Question: Inside a list, I have an item : shop.
Shop have the same id, but different group_id.
The primary key is shop_id, group_id
The first time I display the list, I want to group those 2 ( As it is the same shop)
In the next screen.
So, my query is :
'''
SELECT * FROM TABLE_SHOP GROUP BY ID
'''
But then, When I process it, I need to separate the shops with field "done" = 0/1
if done = 1, I will disable the element.
I tried to add a clause :
'''
SELECT * FROM TABLE_SHOP GROUP BY ID HAVING DONE =0
'''
But then, when one is done, the shop doesn't appear anymore in the list. ( instead of showing one disabled, and one enabled)
Any idea of what is failing in the list?
EDIT :

I changed fields name to match picture.
In this case, I want to display the list.
The first time I display it ( all done fields in 0), I want the shop 25975 ( 2 records ) appears just once ( that's why I used GROUP BY)
Then, when I process a shop, it will update his done field to 1.
So in this moment, I don't wan't to group anymore the 2 rows. It it clearer???
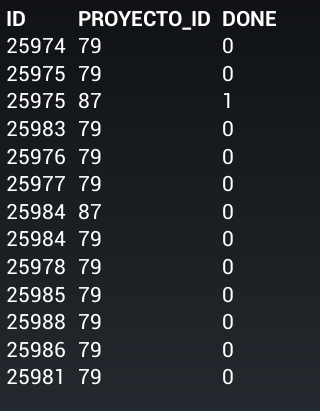
Answer: I got it working.
The query was :
'''
SELECT * FROM TABLE_TIENDA WHERE TIENDA_DONE = 0 GROUP BY TIENDA_ID, DONE
'''
Tx for your help